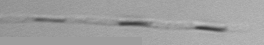
Label: Leptocylindrus